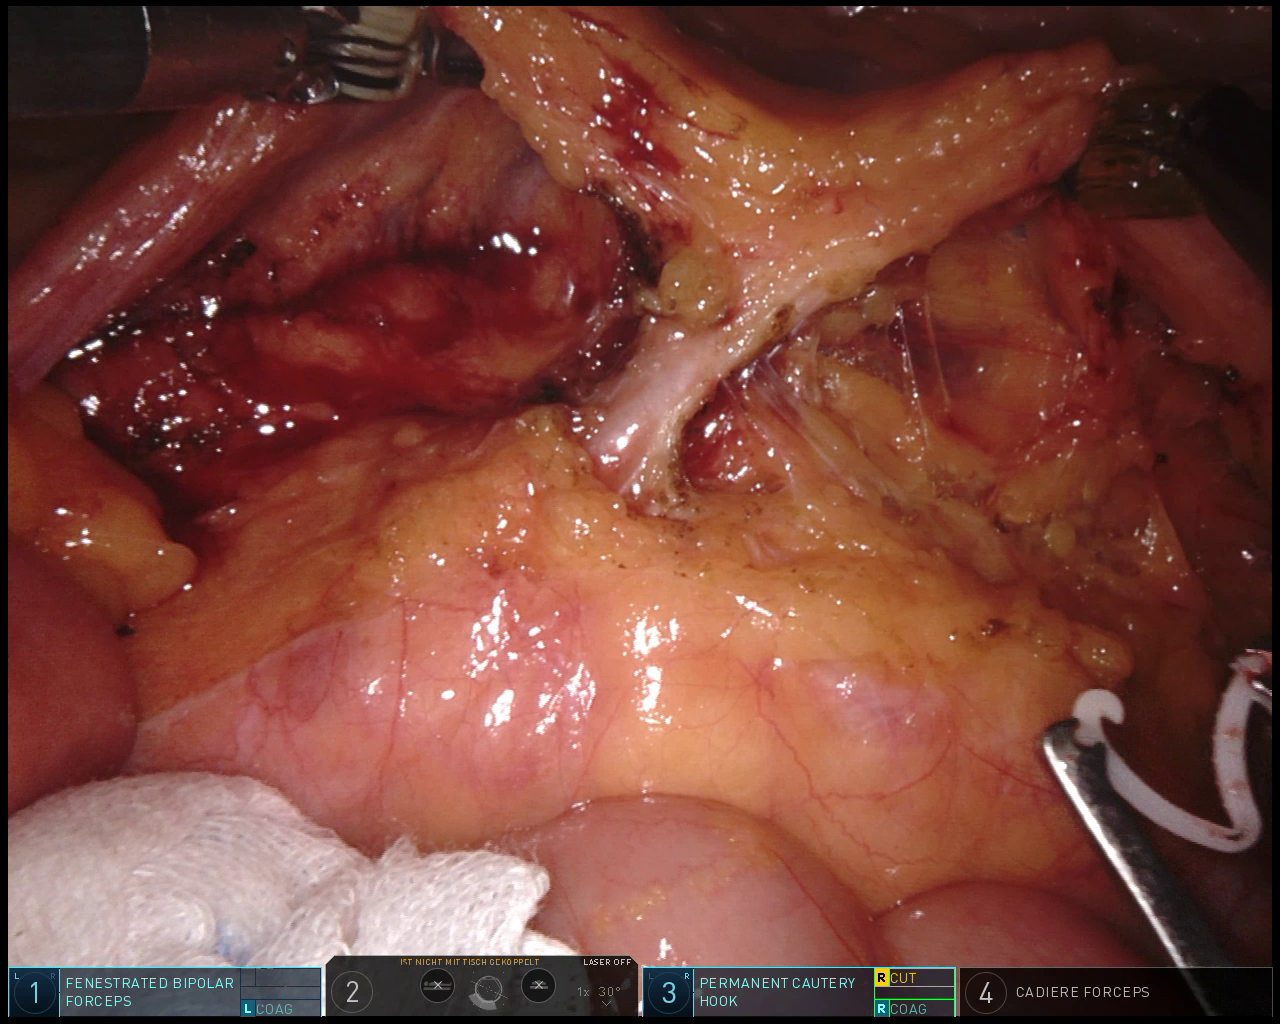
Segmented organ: inferior_mesenteric_artery
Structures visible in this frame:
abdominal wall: no
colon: no
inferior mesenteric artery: yes
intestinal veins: no
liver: no
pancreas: no
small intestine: yes
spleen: no
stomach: no
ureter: no
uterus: no
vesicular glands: no